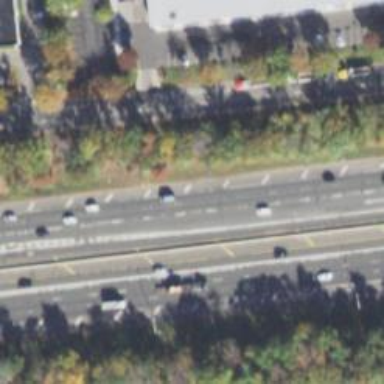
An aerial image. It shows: Asphalt motorway.